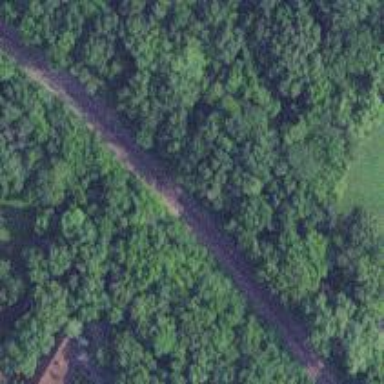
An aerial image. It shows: Railway track.